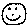
Label: smiley face